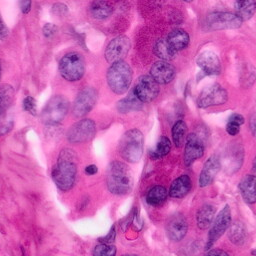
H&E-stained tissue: Pancreatic